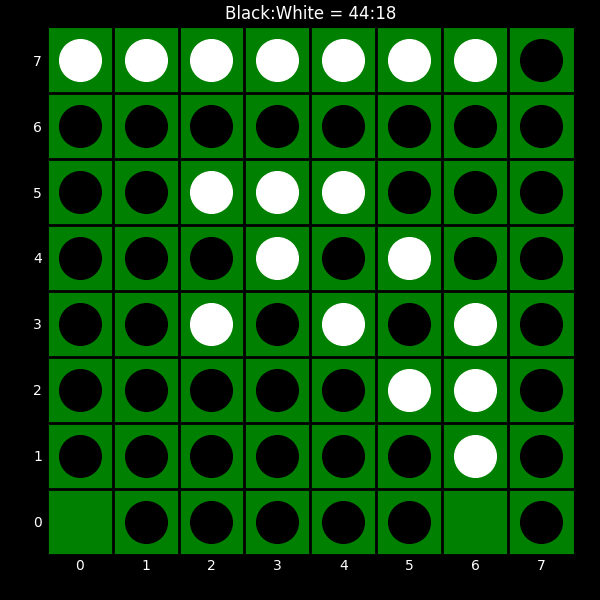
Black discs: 44
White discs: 18